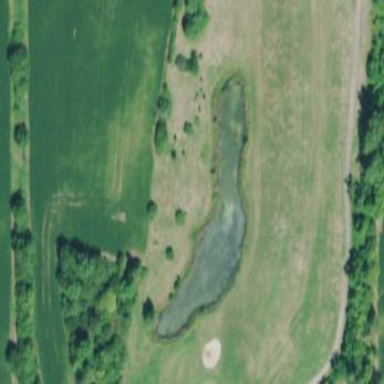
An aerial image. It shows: Picturesque scene of golf course with lateral water hazard.